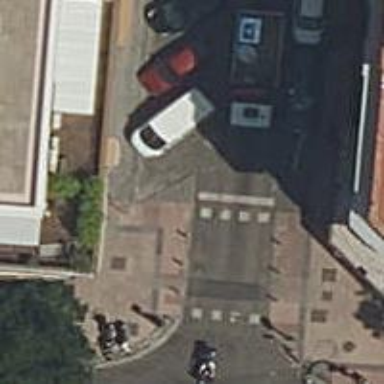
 there are traffic signals and zebra crossing."